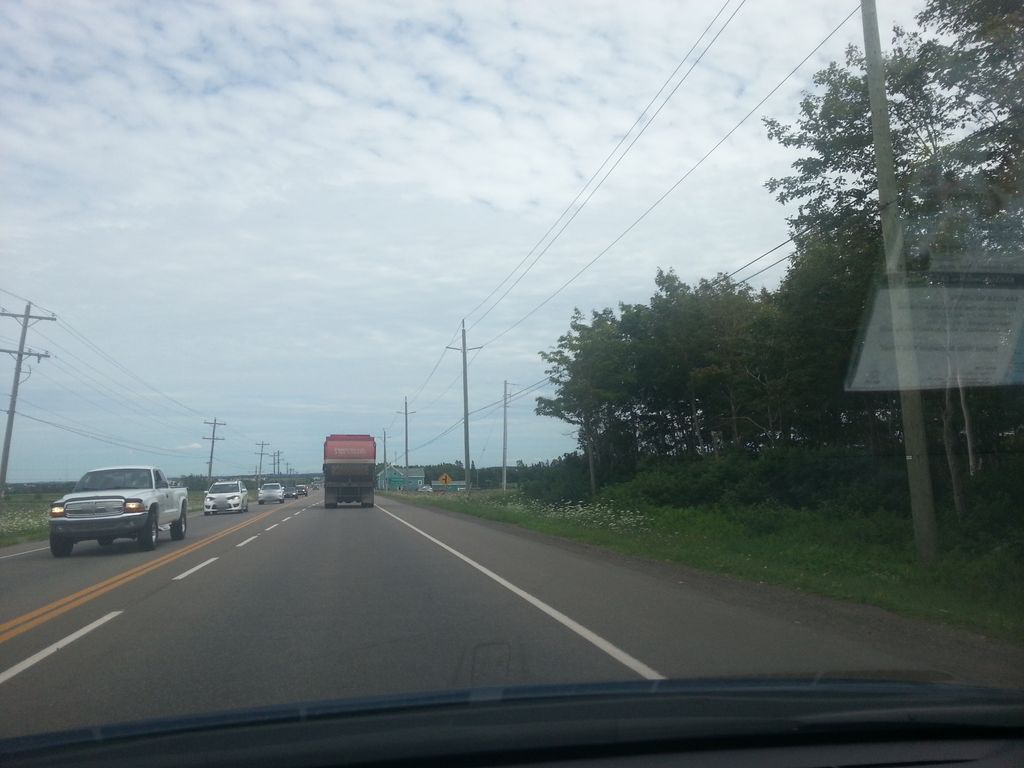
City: charlottetown